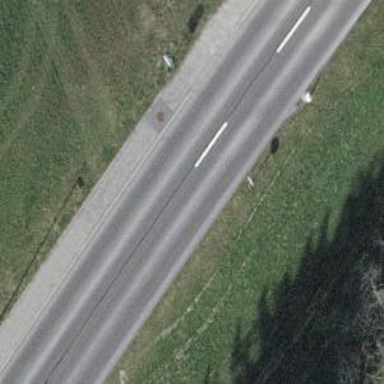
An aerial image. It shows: Tertiary road with sidewalks on both sides.